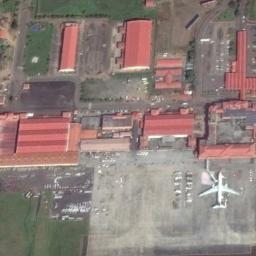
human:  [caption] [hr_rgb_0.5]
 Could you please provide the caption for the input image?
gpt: A plane parked next to a boarding bridge and some red buildings in front of it .

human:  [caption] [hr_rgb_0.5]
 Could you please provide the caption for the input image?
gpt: A plane is parked on the open space beside the buildings and the grass .

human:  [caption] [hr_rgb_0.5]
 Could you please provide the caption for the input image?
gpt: There are many red houses and a white plane here .

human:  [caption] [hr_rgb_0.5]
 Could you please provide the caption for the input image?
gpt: Several planes of different sizes are parked in a clearing, With many buildings and lawns next to the plane .

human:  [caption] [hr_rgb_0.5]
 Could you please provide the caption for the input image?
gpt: One plane is on the ground next to the buildings .